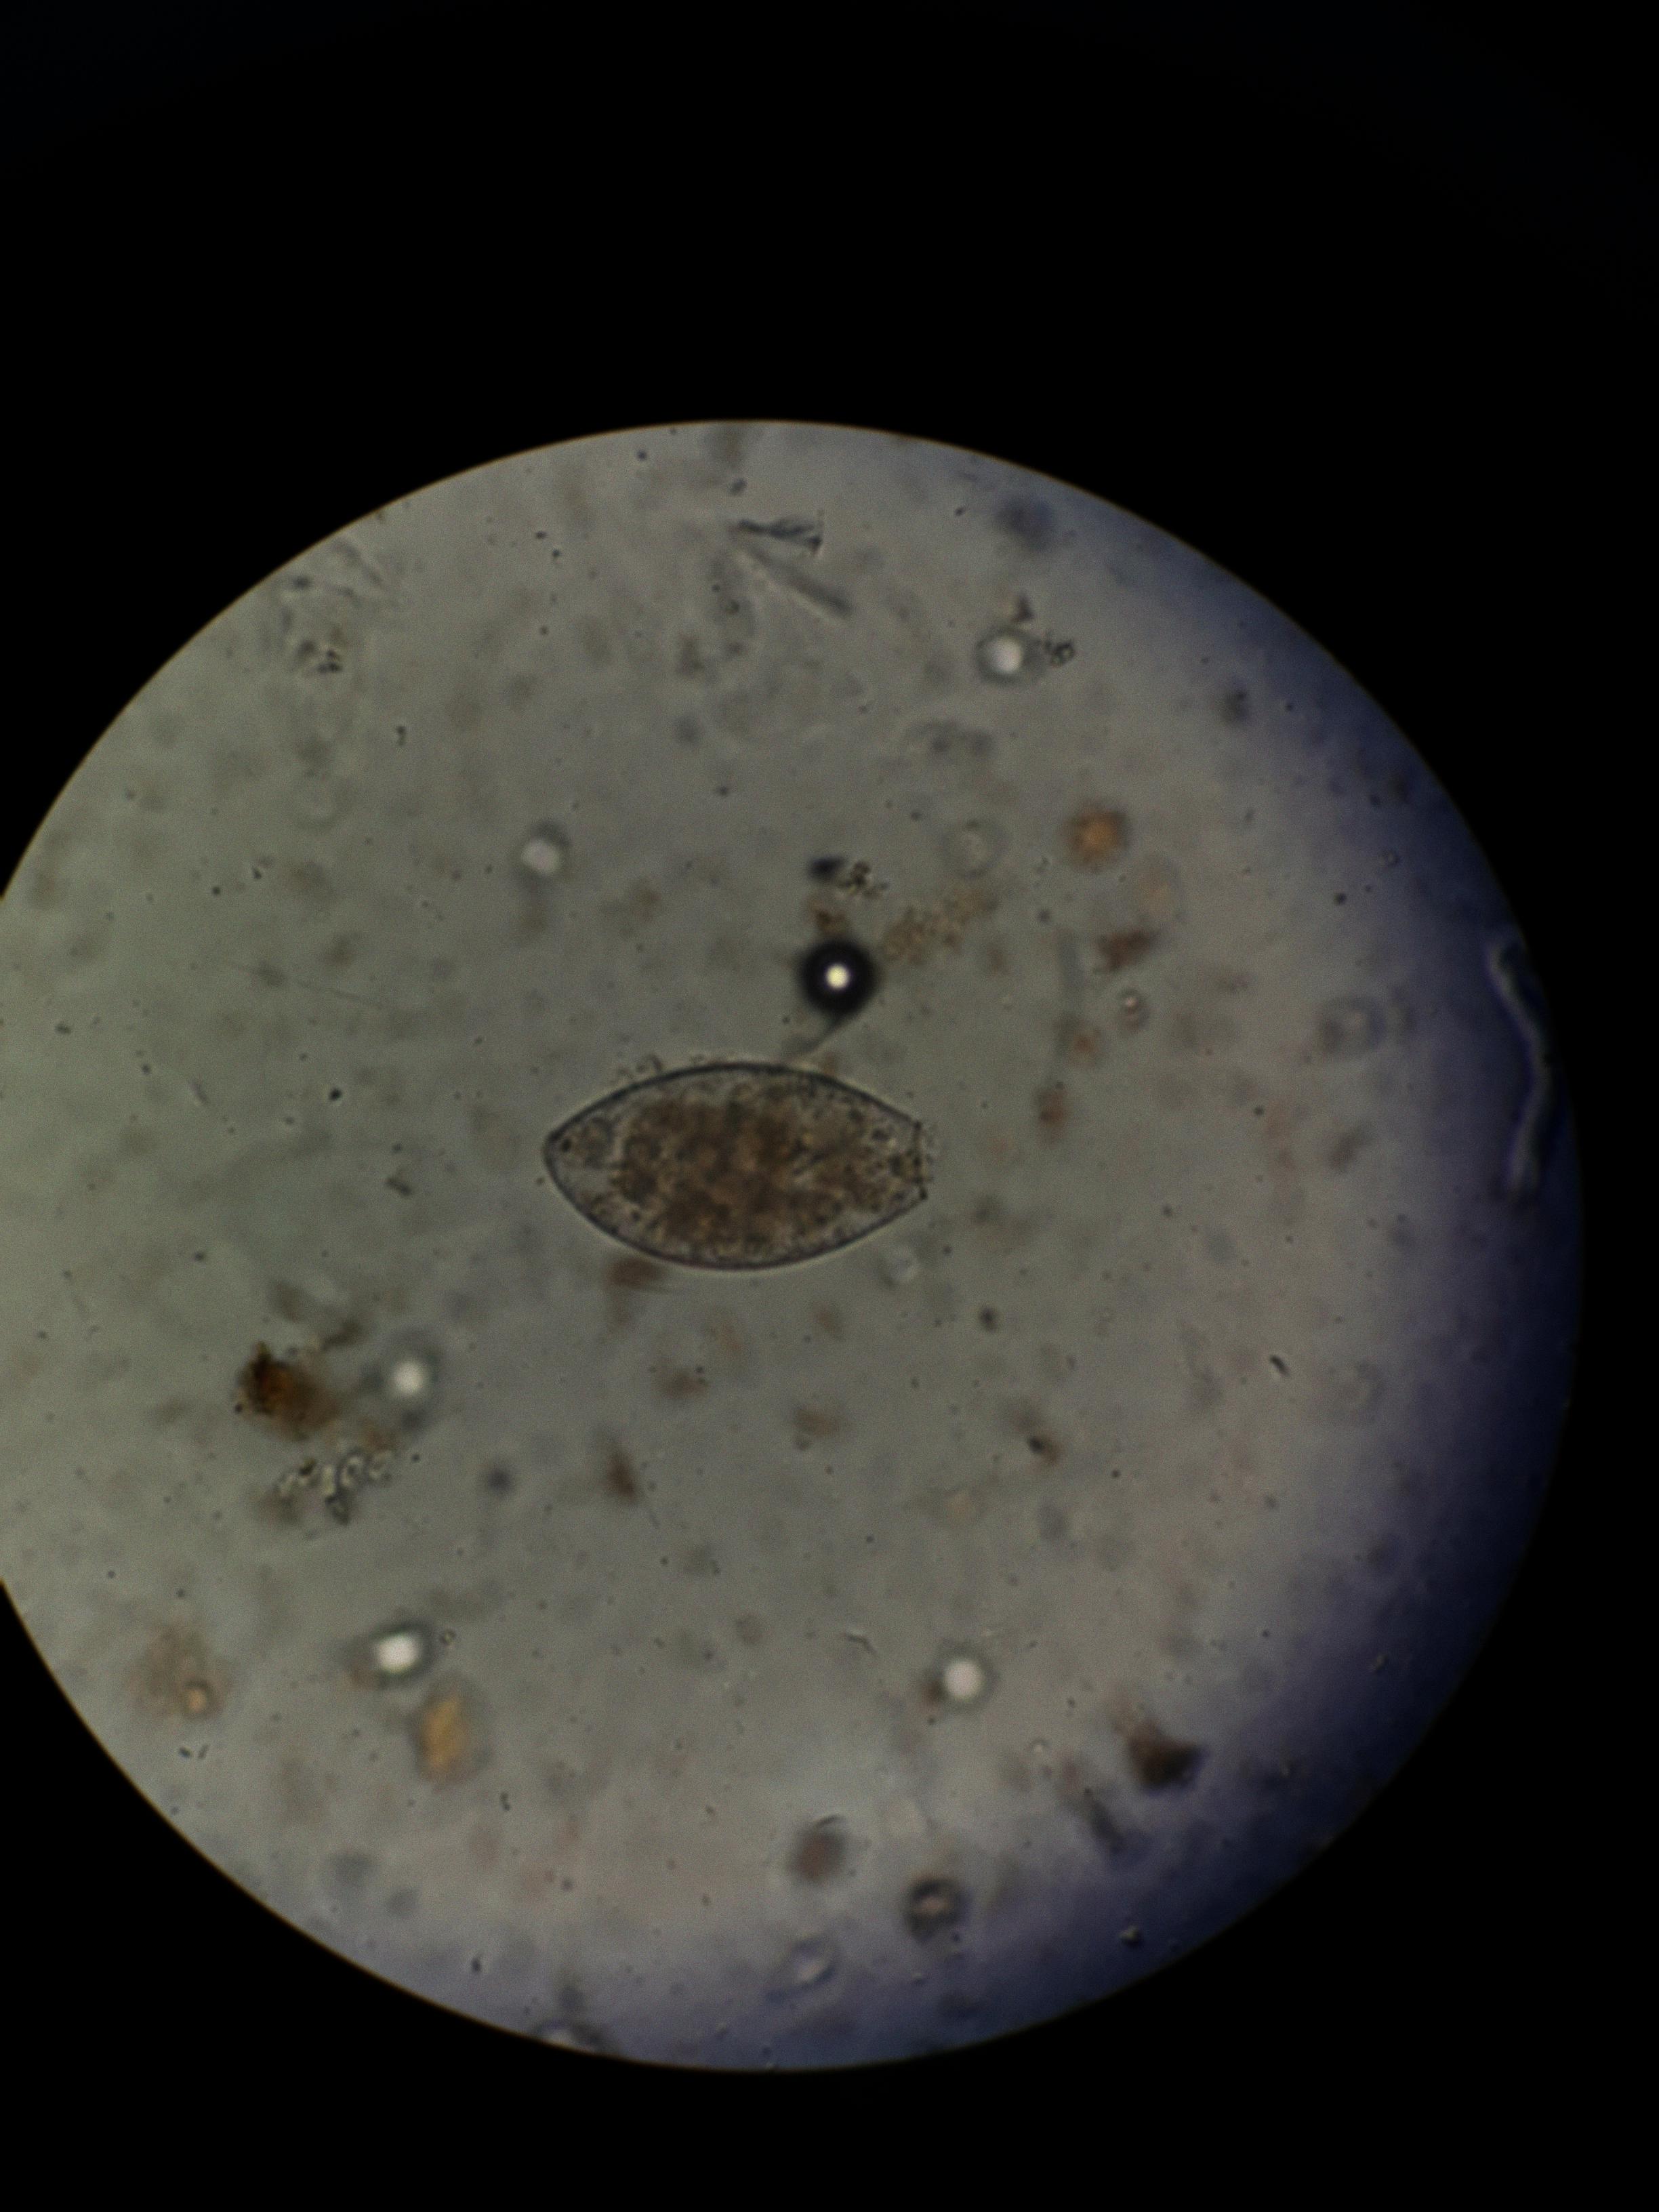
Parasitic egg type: Fasciolopsis buski